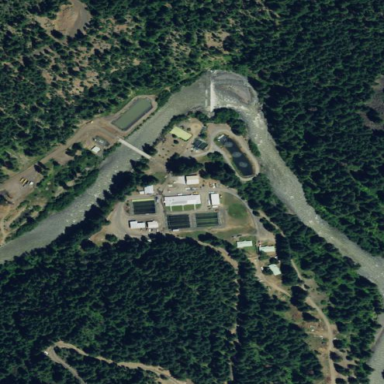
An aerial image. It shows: Fish hatchery.